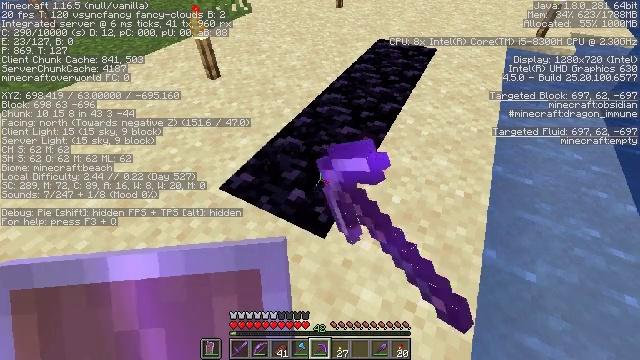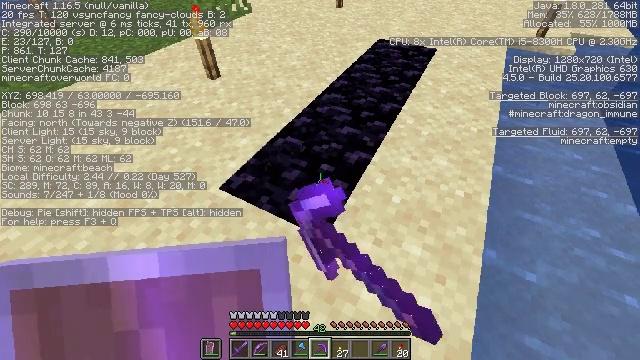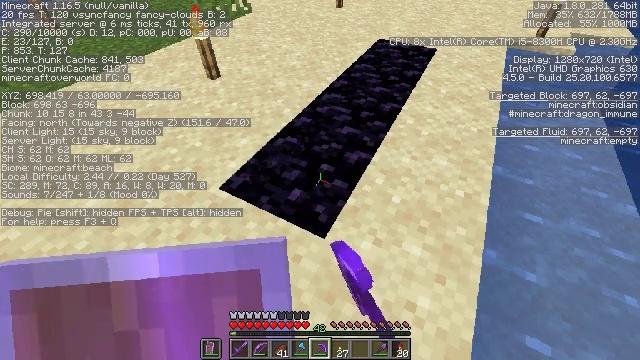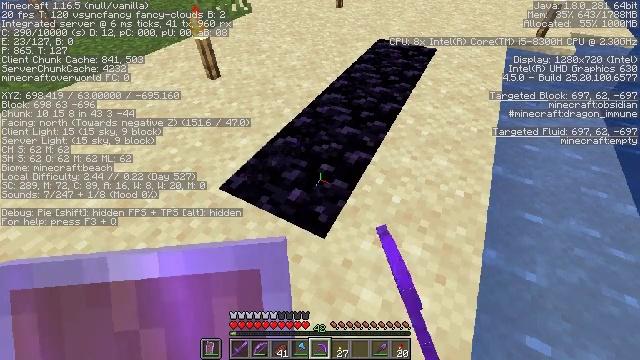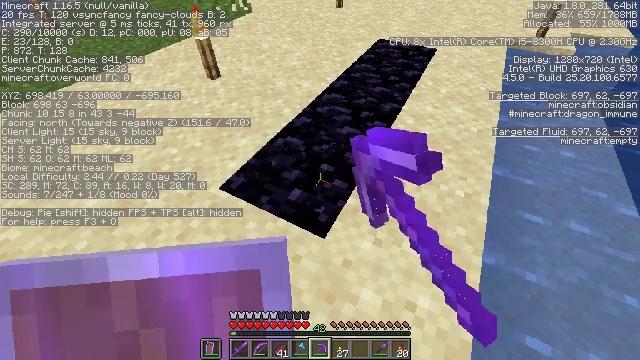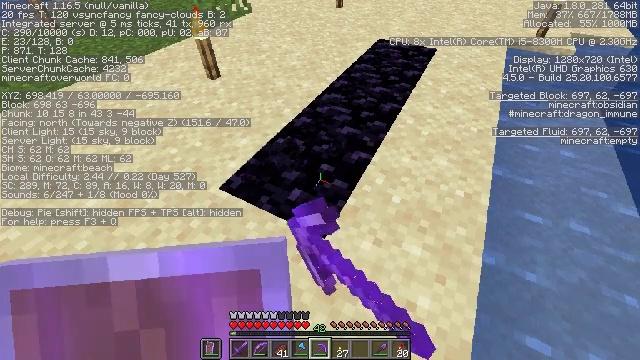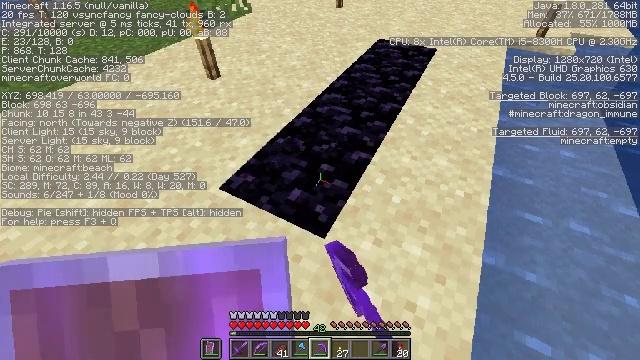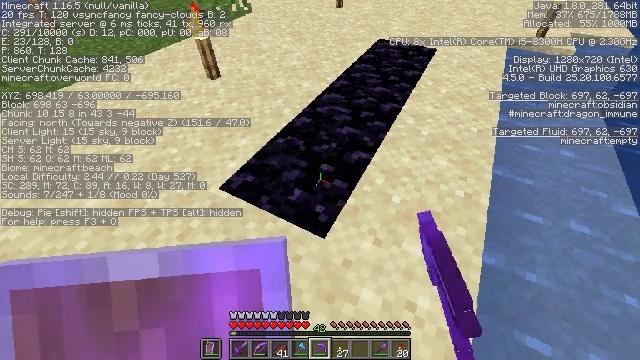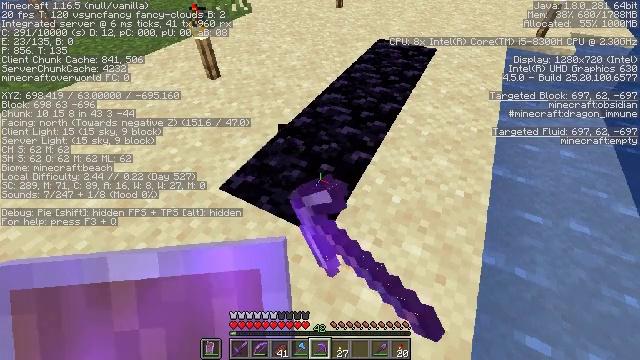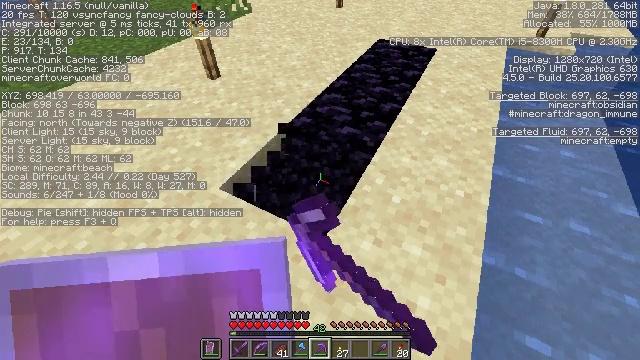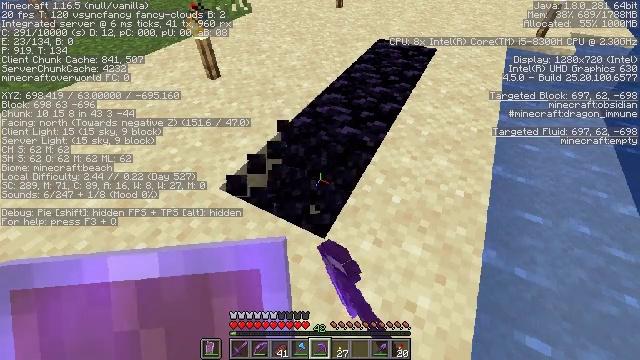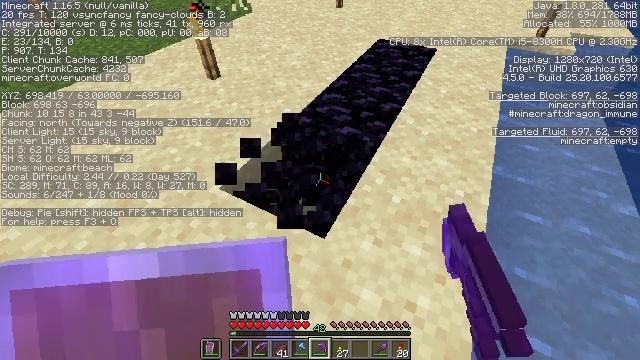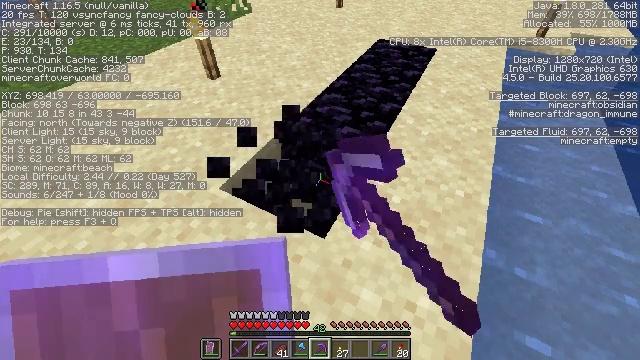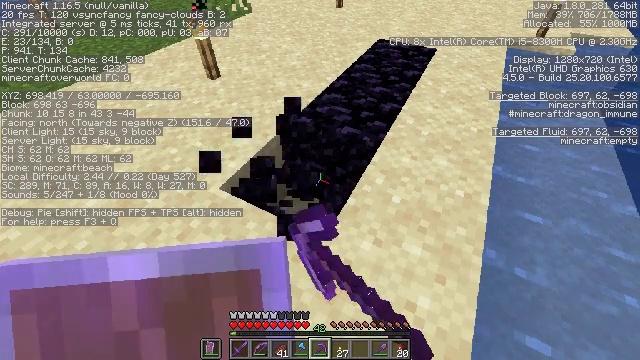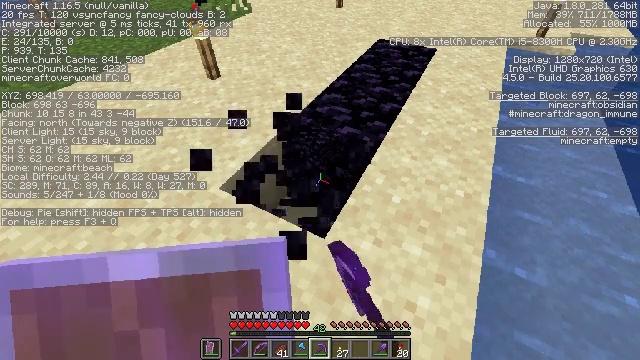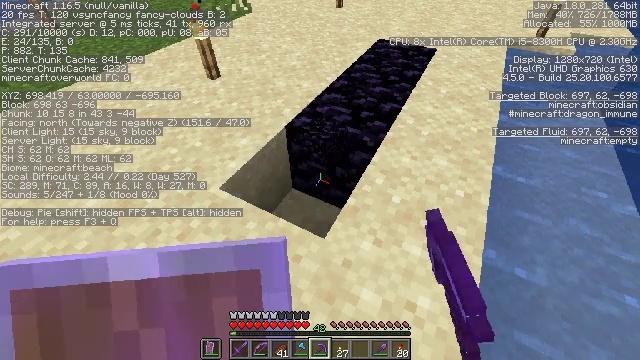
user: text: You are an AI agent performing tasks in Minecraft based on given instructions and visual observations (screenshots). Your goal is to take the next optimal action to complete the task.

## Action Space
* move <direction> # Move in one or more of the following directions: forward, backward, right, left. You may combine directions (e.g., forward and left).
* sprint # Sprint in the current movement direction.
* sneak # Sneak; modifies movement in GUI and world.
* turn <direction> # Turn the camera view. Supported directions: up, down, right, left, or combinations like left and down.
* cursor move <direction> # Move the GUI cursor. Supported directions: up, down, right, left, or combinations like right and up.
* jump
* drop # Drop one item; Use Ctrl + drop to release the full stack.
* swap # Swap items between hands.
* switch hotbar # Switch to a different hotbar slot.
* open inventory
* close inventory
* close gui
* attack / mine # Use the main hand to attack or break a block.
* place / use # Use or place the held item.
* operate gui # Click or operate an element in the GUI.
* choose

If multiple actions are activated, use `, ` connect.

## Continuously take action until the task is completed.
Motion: motion action
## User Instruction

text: Harvest obsidian for portal building.
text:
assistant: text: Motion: attack / mine
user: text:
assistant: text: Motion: attack / mine
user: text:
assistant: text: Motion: attack / mine
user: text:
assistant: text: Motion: attack / mine
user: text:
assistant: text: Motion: attack / mine
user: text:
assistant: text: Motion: attack / mine
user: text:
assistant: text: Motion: attack / mine
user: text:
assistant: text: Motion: attack / mine
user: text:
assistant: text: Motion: attack / mine
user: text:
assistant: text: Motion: attack / mine
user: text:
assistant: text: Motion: attack / mine
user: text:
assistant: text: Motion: attack / mine
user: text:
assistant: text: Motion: attack / mine
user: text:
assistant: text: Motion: attack / mine
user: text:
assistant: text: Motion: attack / mine
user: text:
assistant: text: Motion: attack / mine
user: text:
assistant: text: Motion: attack / mine
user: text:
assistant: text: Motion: turn right and up, attack / mine
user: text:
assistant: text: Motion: turn right and up, attack / mine
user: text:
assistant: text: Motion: turn right and up, attack / mine
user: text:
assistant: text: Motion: attack / mine
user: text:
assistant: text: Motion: attack / mine
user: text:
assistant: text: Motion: move forward, attack / mine
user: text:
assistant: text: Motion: move forward, attack / mine
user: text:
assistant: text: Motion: move forward, turn down, attack / mine
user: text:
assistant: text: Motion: move forward, turn down, attack / mine
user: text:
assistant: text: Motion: turn down, attack / mine
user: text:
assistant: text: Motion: turn down, attack / mine
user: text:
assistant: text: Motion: turn down, attack / mine
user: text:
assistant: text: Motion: attack / mine